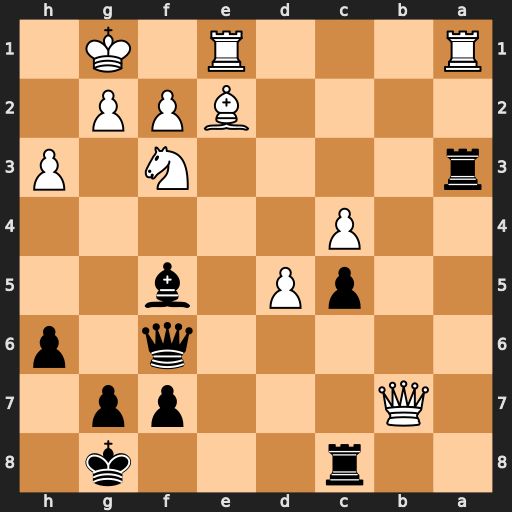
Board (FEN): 2r3k1/1Q3pp1/5q1p/2pP1b2/2P5/r4N1P/4BPP1/R3R1K1
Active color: b
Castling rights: -
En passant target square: -
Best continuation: Rxa1 Rxa1 Qxa1+